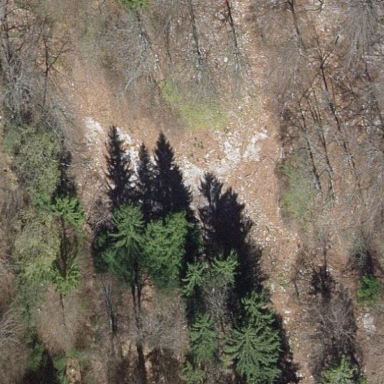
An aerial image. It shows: Natural scree.